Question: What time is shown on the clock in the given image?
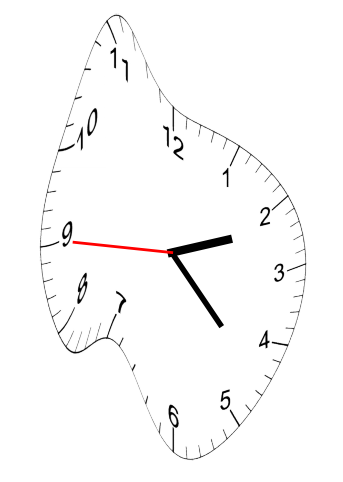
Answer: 02:22:45